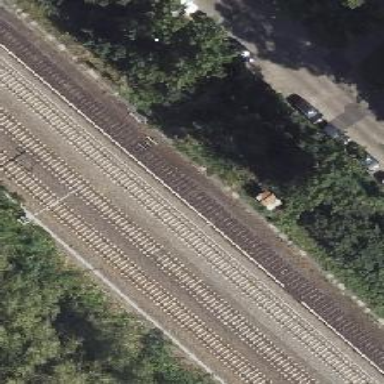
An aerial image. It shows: Railway signal.